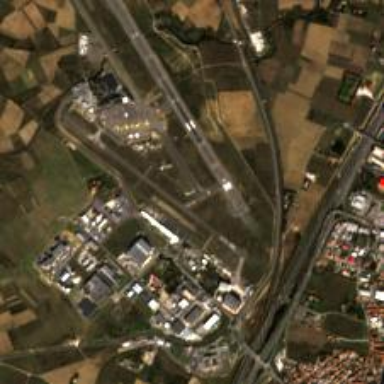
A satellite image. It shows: Airtanker base at the airport.